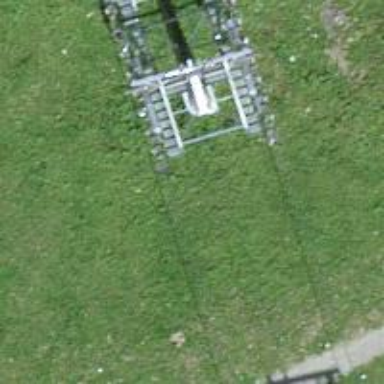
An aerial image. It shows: Pylon for aerialway.